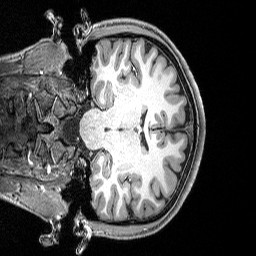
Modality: T1w
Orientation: coronal
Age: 50
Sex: female
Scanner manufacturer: siemens
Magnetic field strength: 3 T
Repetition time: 2.3 s
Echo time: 0.00298 s